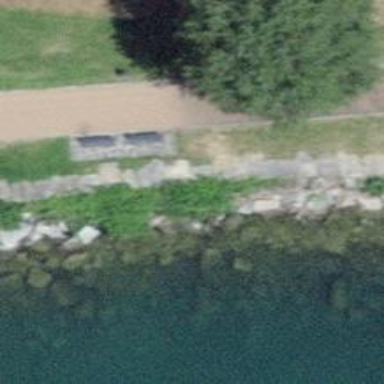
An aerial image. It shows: Bench.